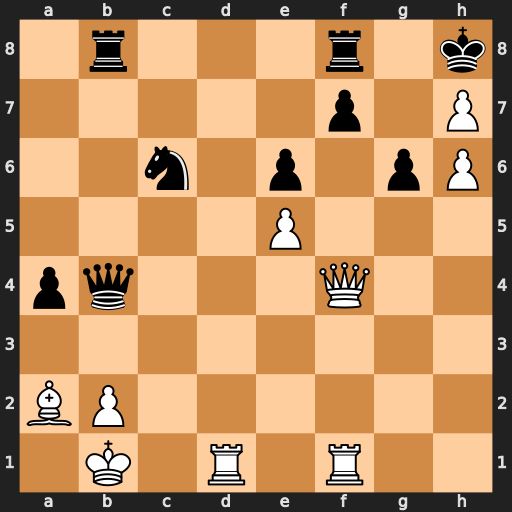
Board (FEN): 1r3r1k/5p1P/2n1p1pP/4P3/pq3Q2/8/BP6/1K1R1R2
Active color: w
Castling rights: -
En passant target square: -
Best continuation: Qf6+ Kxh7 Qg7#